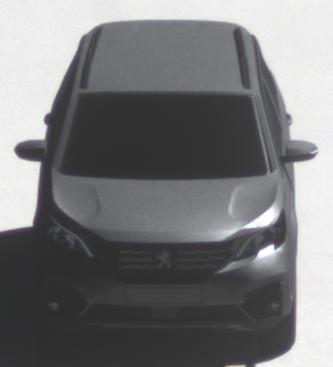
Make: Peugeot
Model: 5008 1.2 PureTech 130 Active
Detailed model: 5008 (II) (03/17 - 09/20)
Model produced from: 2017/03
Model produced until: 2018/07
Doors: 5
Color: gray
Road condition: wet road
Daytime: morning or afternoon
Contrast: high contrast